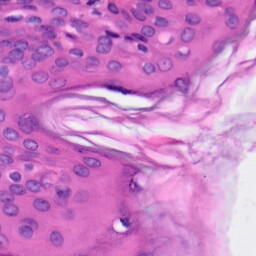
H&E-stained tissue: Skin